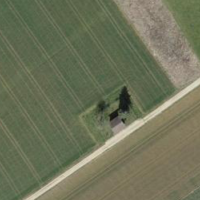
EUNIS habitat code: 52
Species observed at this site:
Malva sylvestris